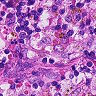
Metastatic tissue present: no